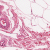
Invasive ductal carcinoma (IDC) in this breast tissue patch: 0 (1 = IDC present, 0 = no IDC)